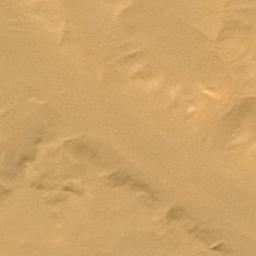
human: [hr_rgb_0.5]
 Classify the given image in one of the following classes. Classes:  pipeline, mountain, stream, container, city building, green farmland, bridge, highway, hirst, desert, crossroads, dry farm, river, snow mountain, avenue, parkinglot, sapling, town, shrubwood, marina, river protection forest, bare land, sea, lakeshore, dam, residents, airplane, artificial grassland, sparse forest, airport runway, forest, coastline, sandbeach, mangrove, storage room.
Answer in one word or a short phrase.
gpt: desert